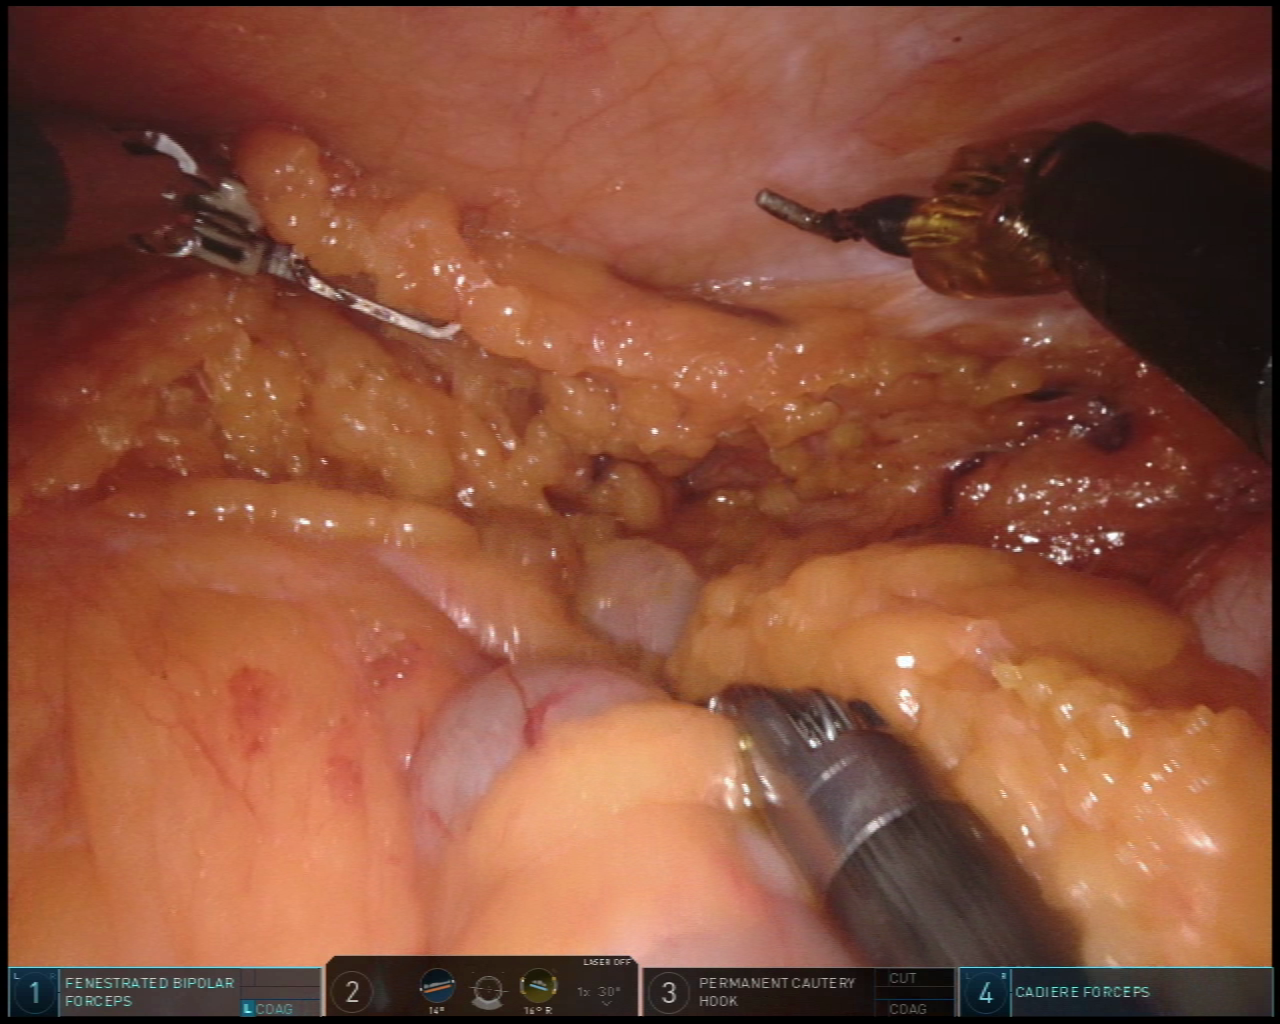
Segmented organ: abdominal_wall
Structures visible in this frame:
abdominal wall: yes
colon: yes
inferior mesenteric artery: no
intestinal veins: no
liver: no
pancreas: no
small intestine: no
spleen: no
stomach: no
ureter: no
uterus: no
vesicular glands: no